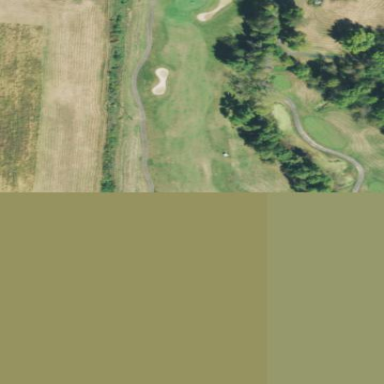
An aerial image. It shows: Grassy area designated as golf fairway.